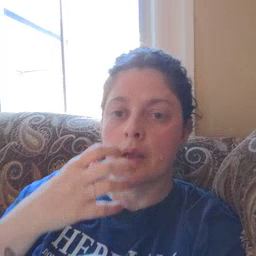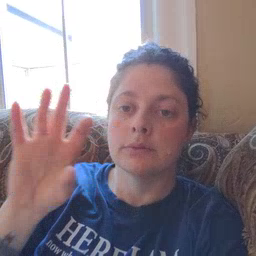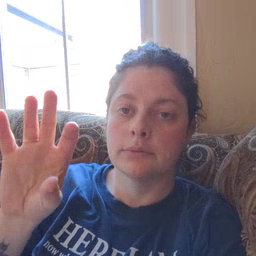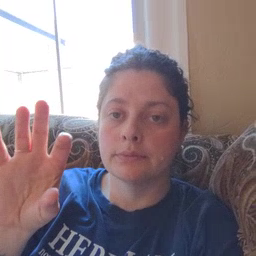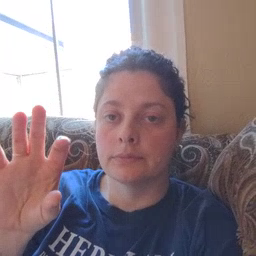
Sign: hot